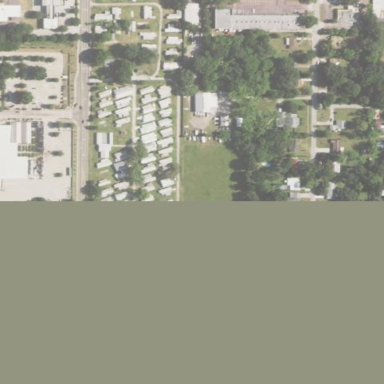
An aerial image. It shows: Residential area designated as trailer park.